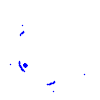
Particle: kaon